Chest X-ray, PA view. Patient: 45 years old, sex F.
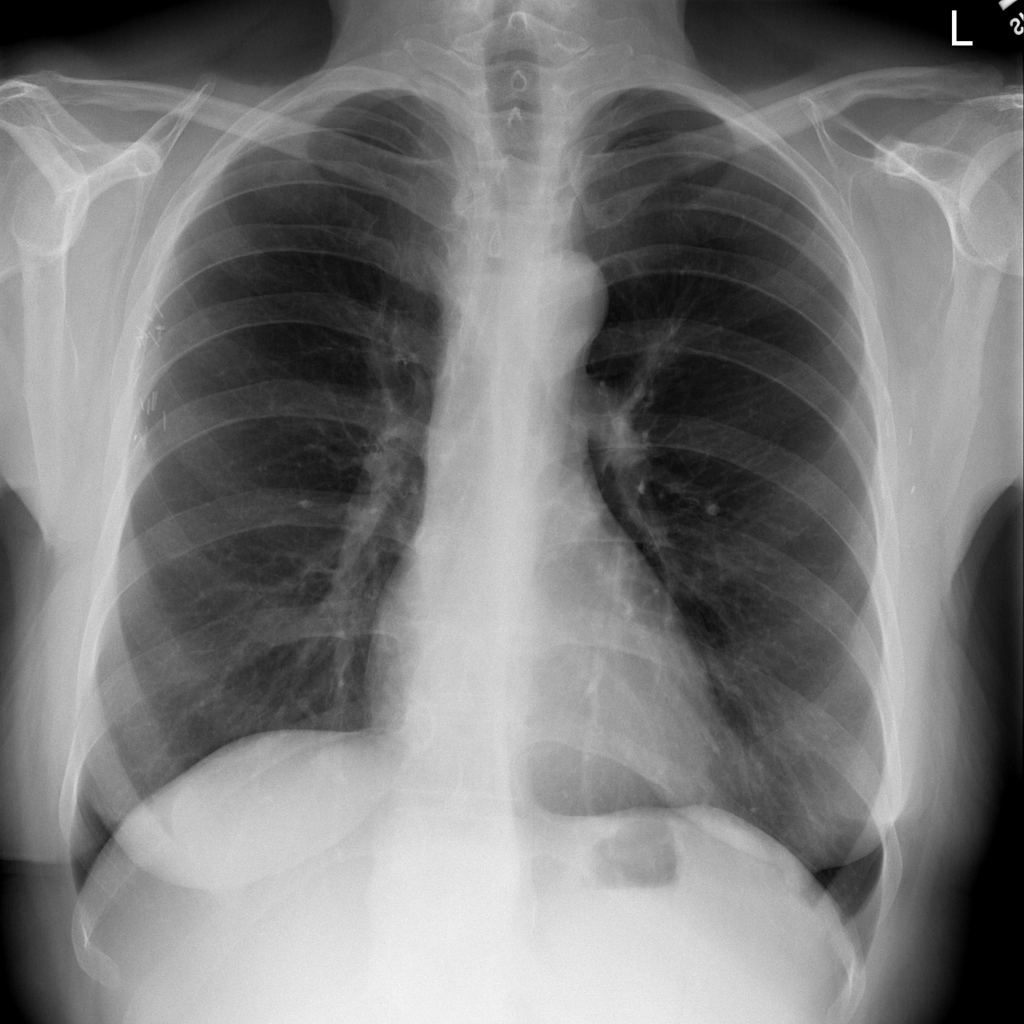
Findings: No Finding